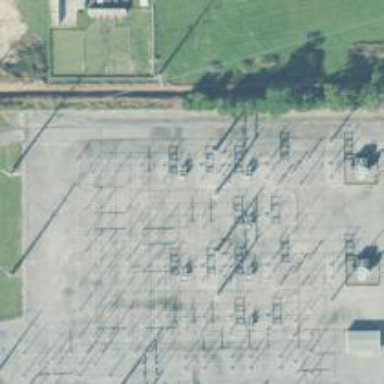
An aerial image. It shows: Switch for power supply.